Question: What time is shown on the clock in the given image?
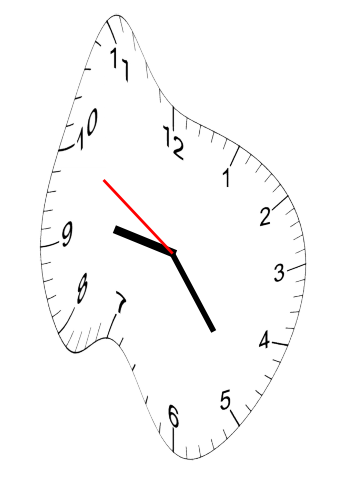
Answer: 09:23:50